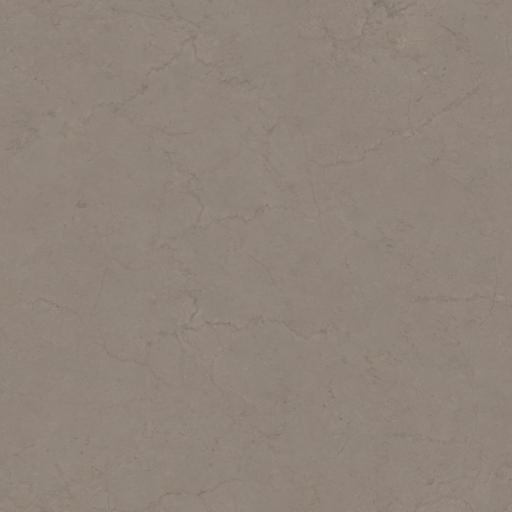
Tags: brown clean grey marble reflective shiny